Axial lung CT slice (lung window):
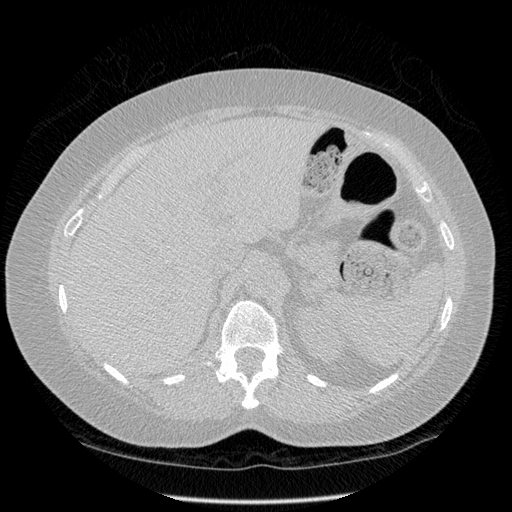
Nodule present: no